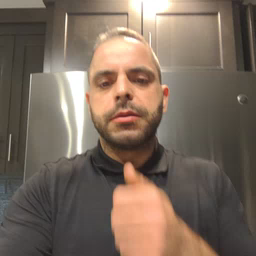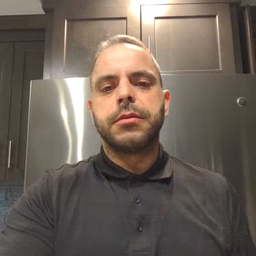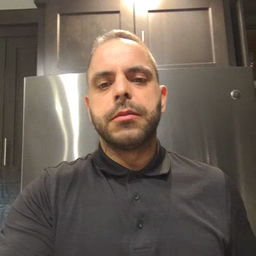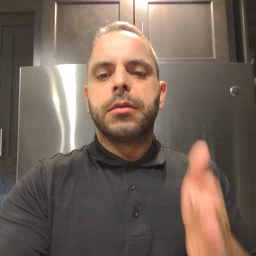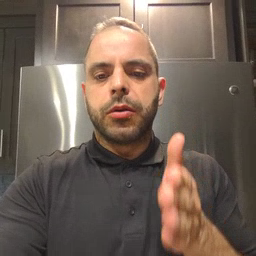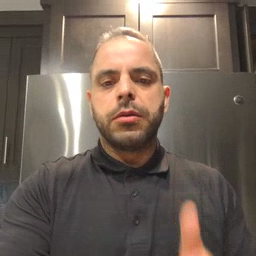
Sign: person